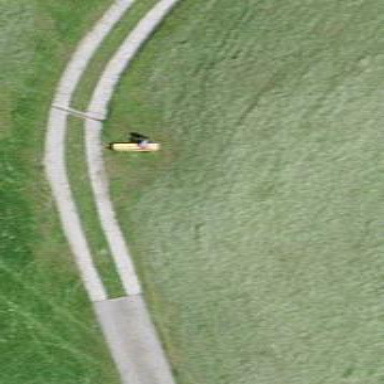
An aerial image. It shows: Bench.